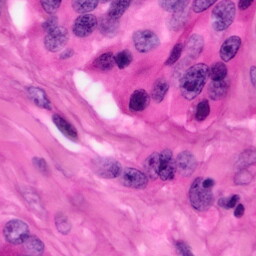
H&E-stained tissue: Pancreatic